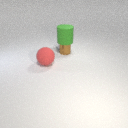
large red rubber sphere in front of small brown metal cylinder